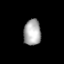
Tissue: lung
Cell type: Epithelial cells
Senescence score: 0.1776
Nuclear area (px): 443
Mean DAPI intensity: 169.086